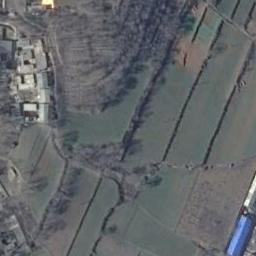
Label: terrace